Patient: sex F, age 55
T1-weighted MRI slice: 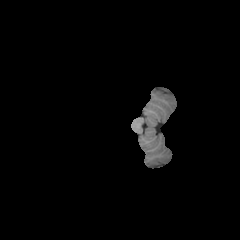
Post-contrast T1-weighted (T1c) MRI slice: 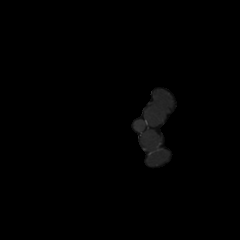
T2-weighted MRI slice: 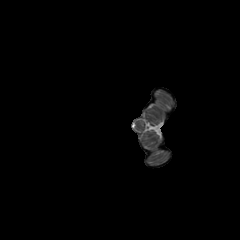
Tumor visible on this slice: no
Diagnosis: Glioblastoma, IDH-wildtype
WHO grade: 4